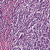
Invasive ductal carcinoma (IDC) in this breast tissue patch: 1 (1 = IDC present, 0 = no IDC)